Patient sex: M
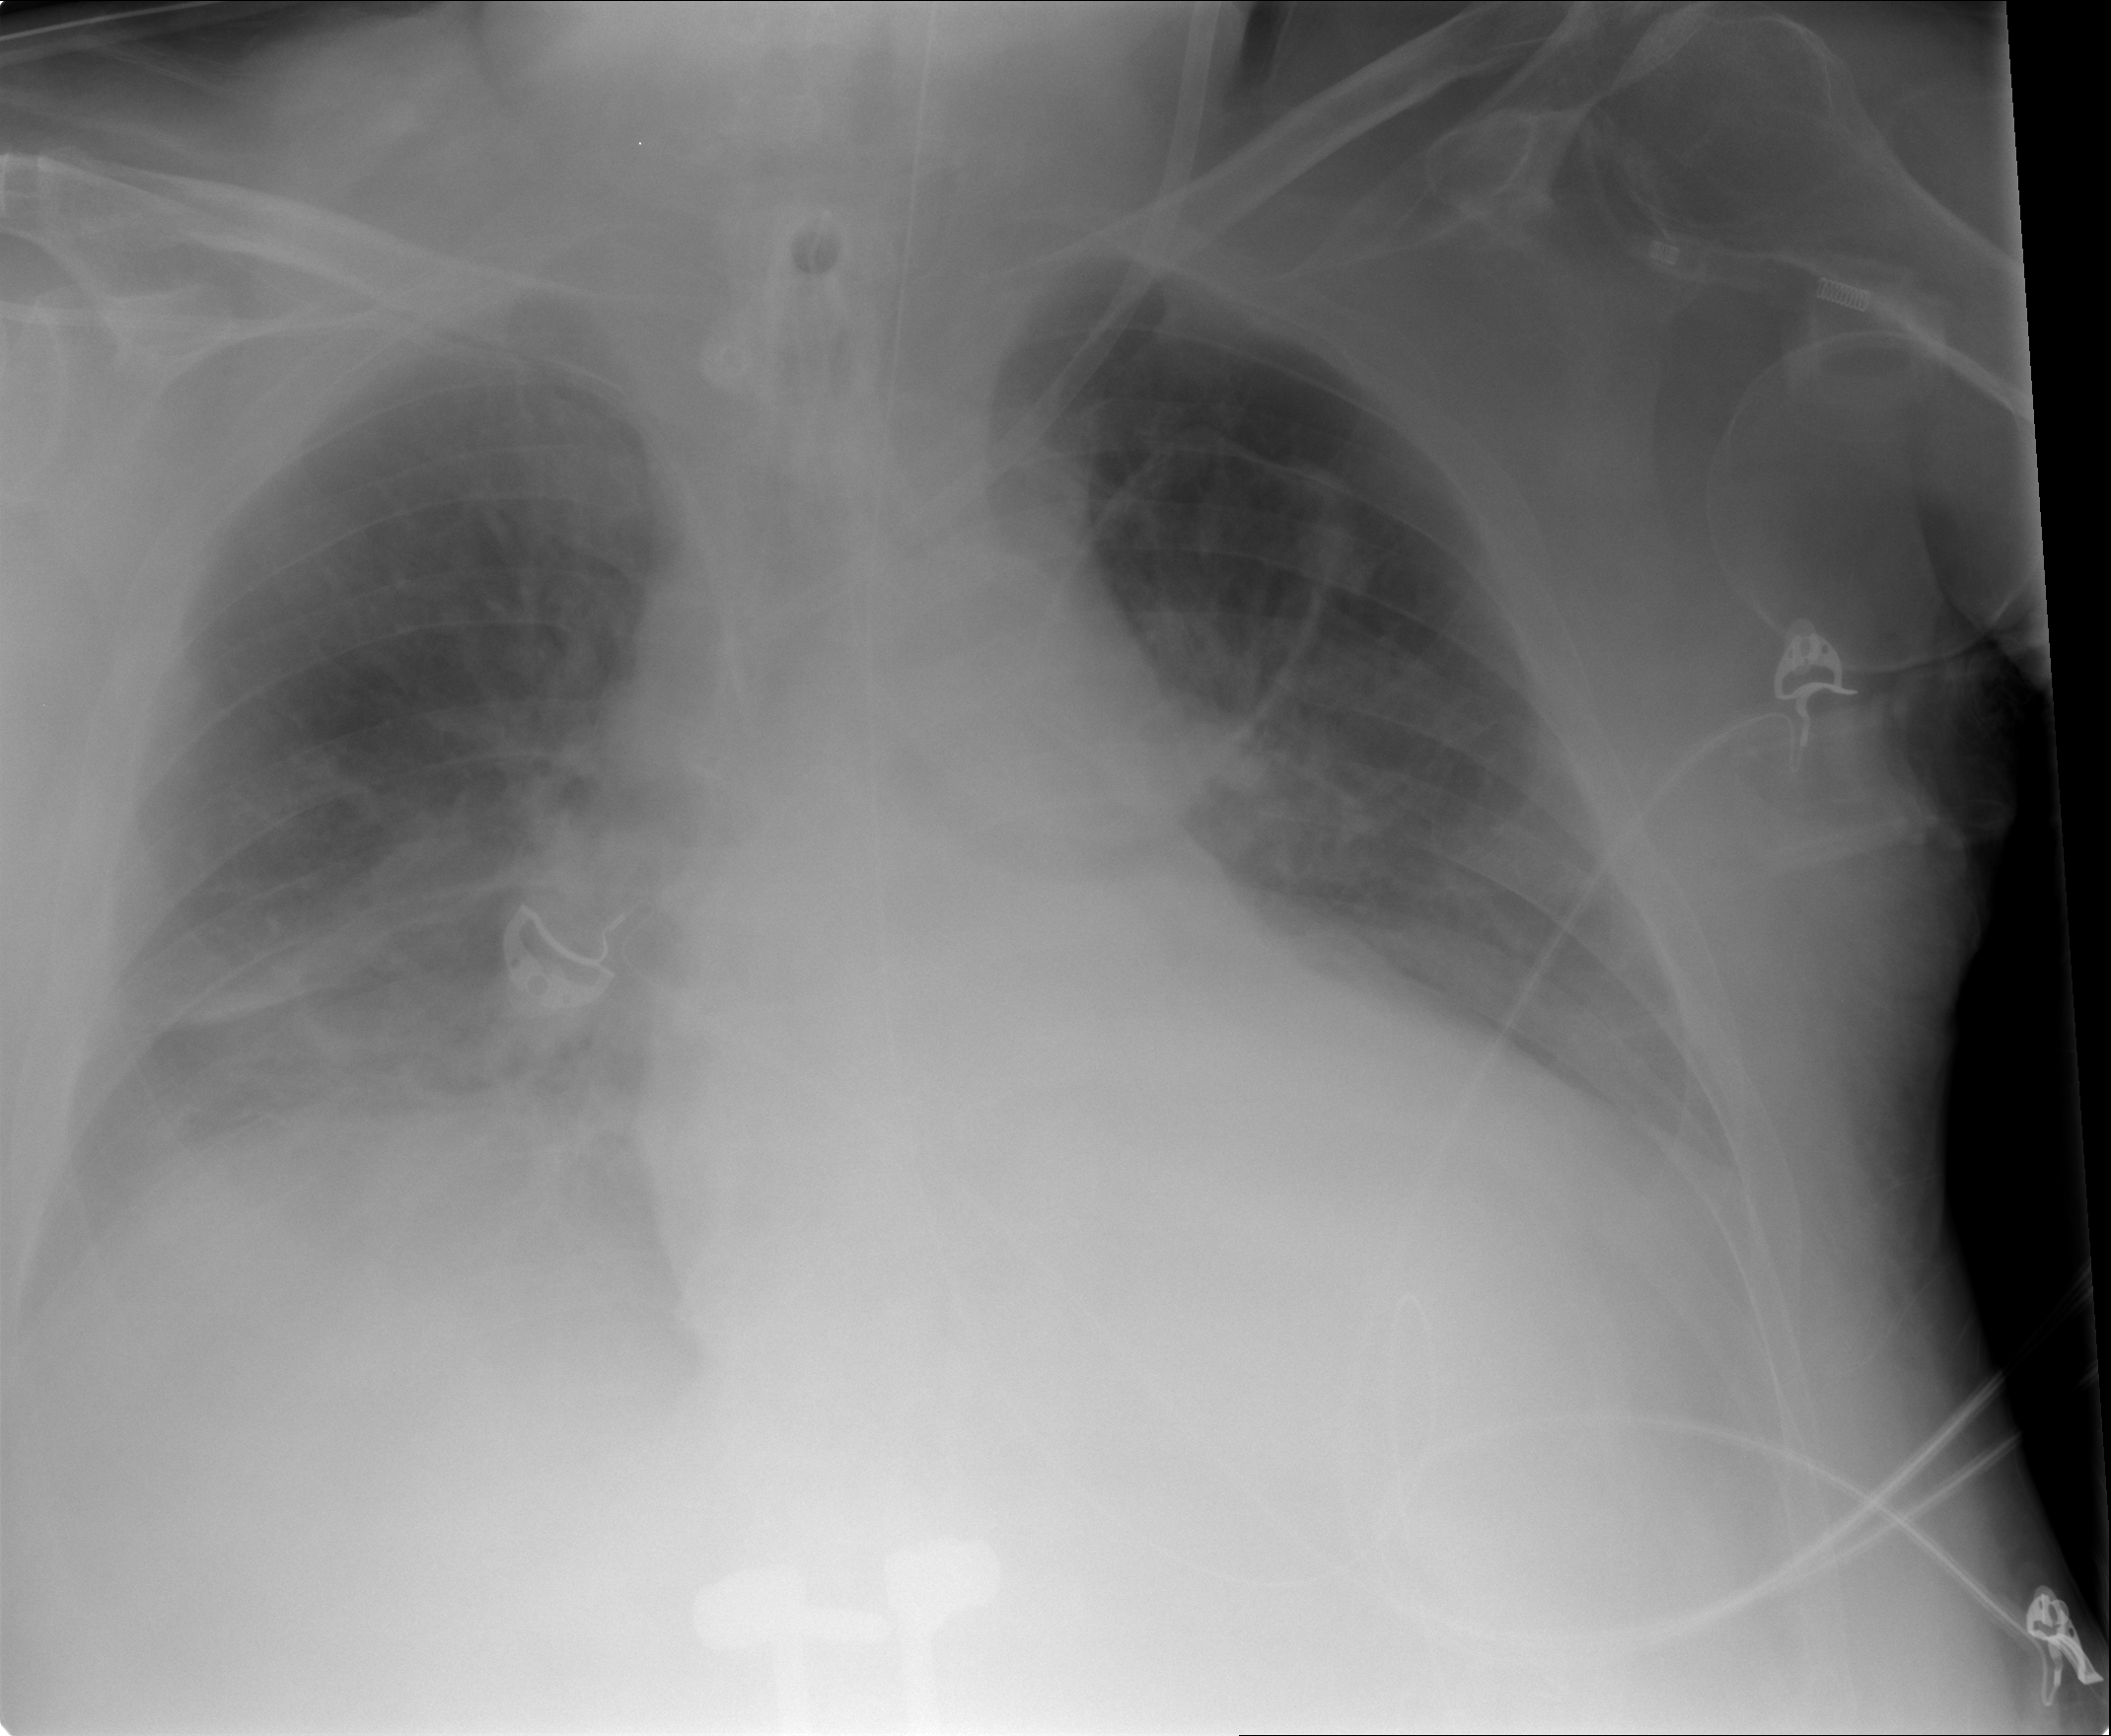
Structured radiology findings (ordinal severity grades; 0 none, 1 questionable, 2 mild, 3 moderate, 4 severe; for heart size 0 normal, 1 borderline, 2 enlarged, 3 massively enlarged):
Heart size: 2
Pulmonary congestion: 2
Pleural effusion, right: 2
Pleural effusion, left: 2
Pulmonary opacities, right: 2
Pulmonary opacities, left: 0
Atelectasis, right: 3
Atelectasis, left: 1